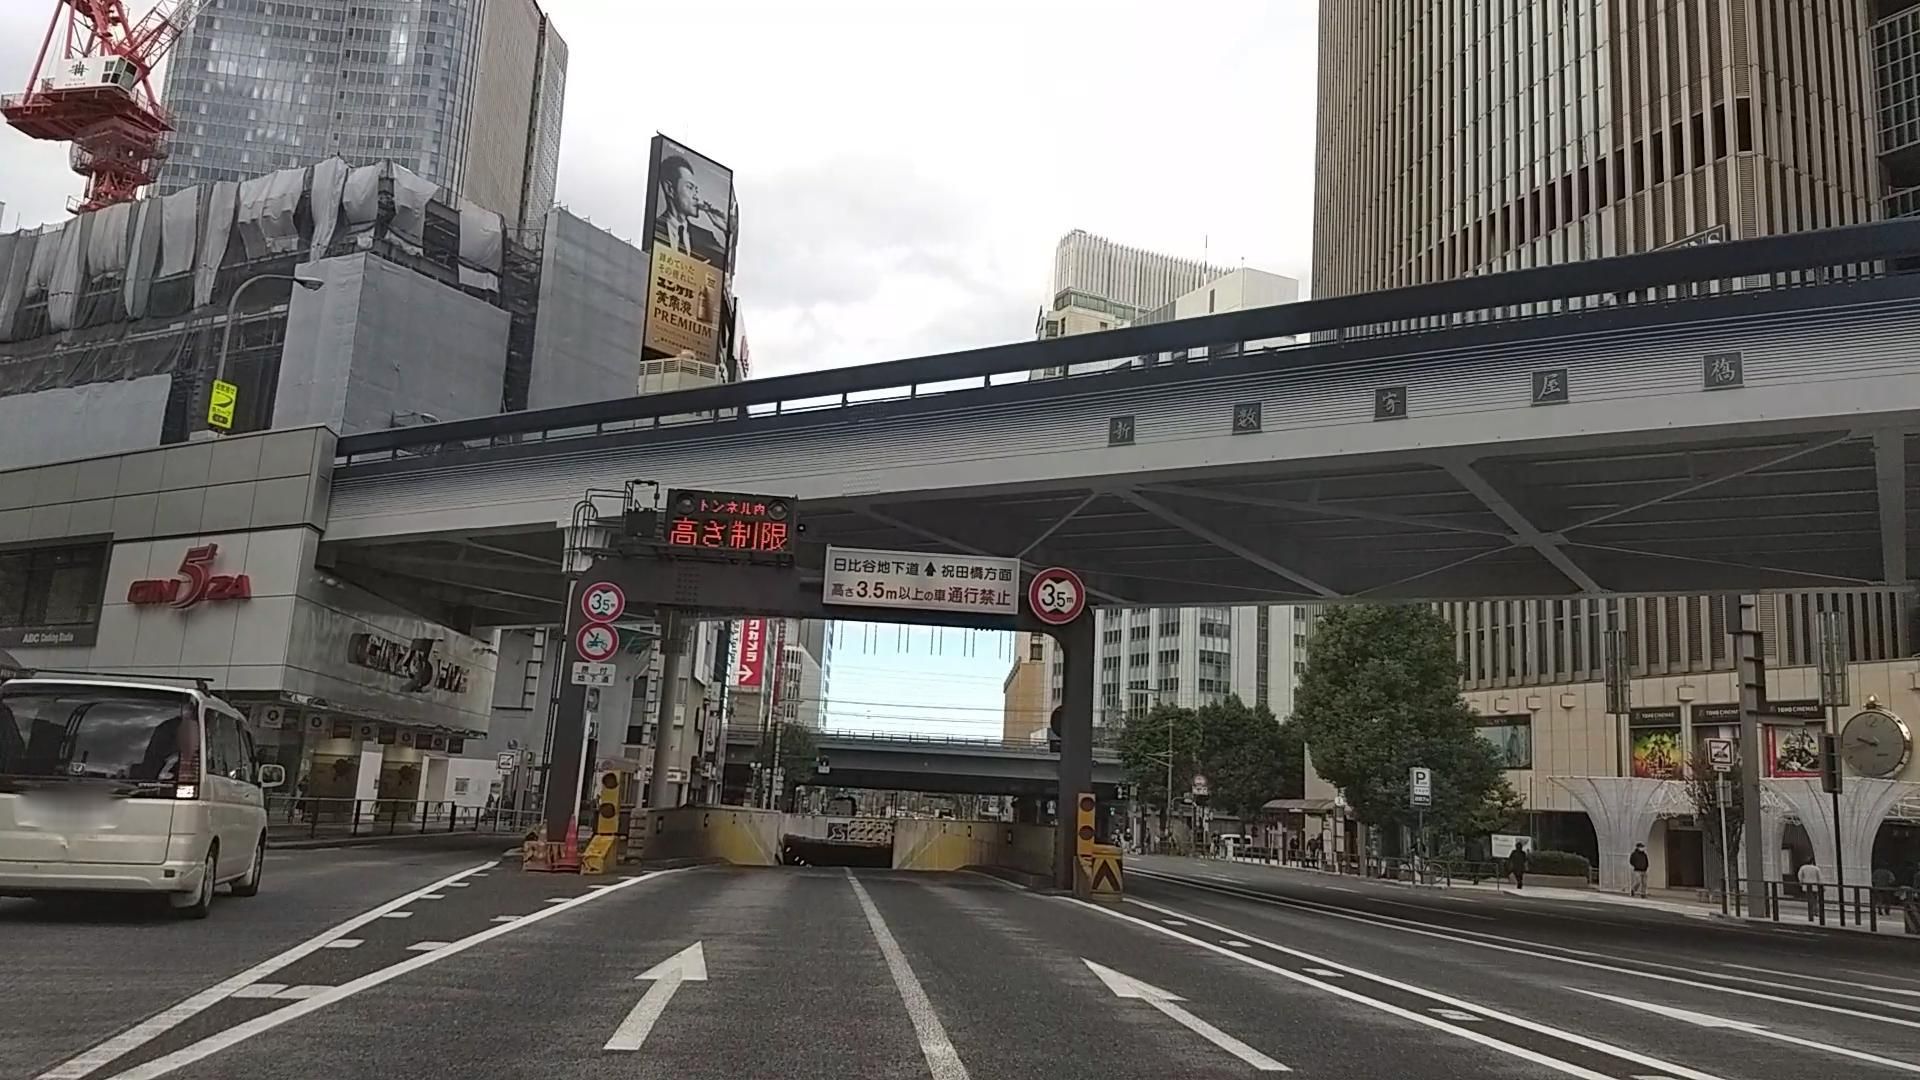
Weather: clear
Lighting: day
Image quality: good
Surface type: driving surface
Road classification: primary_link, primary
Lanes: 2
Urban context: urban centre
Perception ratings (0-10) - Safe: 3.22, Lively: 6.38, Beautiful: 2.82, Boring: 0.68, Depressing: 3.48, Wealthy: 4.75